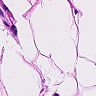
Metastatic tissue present: no